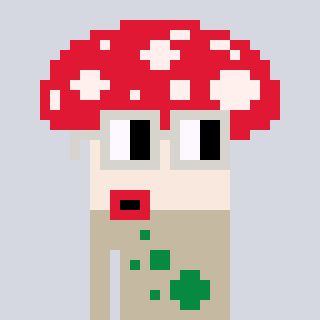
a pixel art character with square light gray glasses, a mushroom-shaped head and a bege-colored body on a cool background